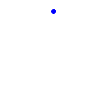
Particle: kaon